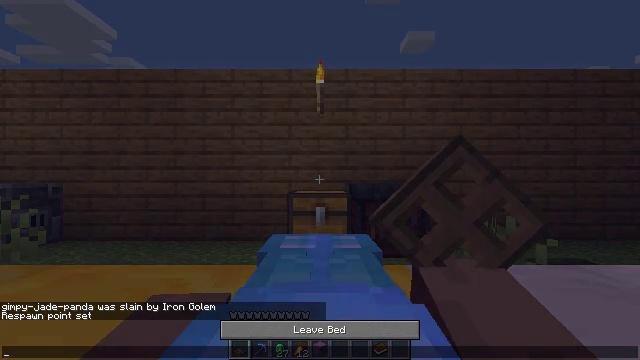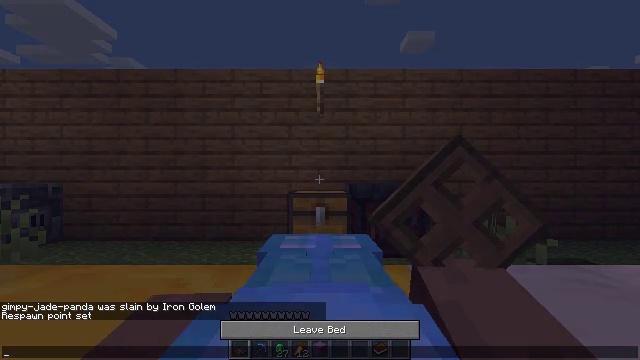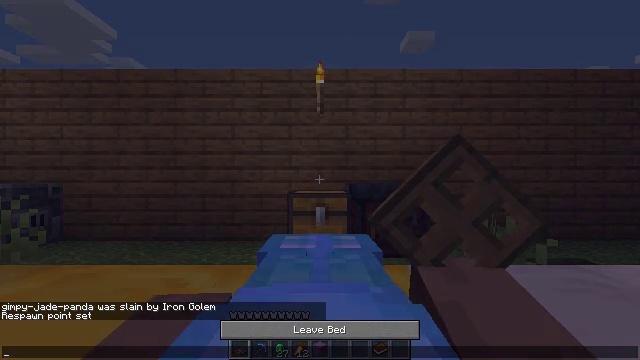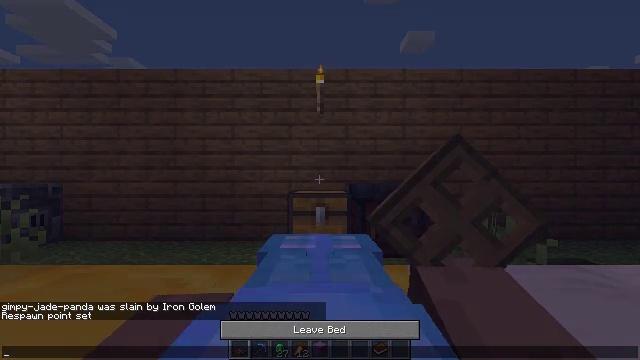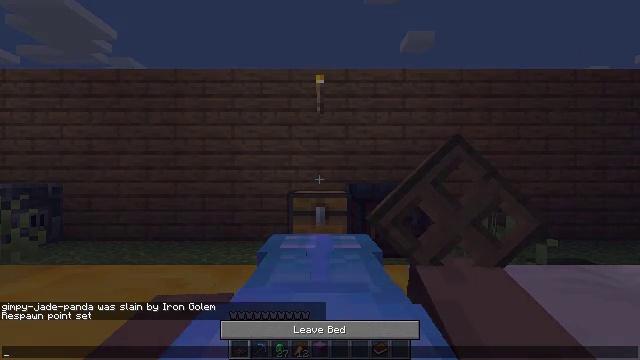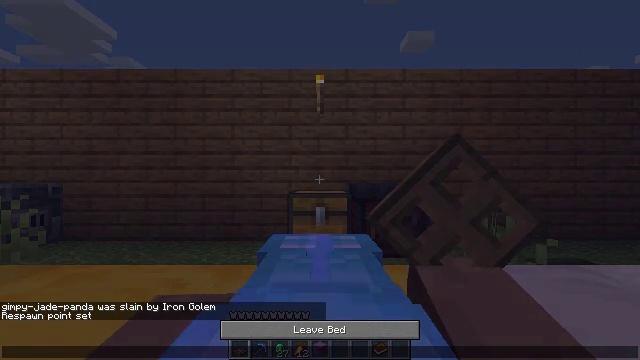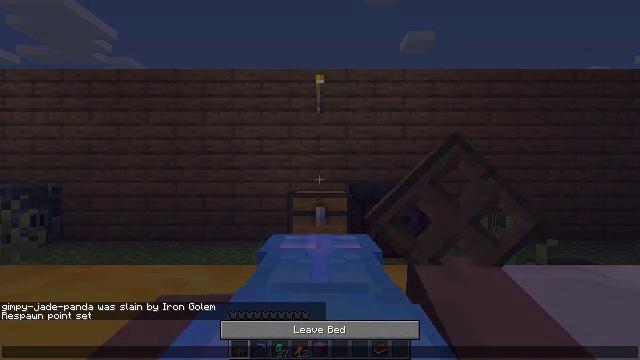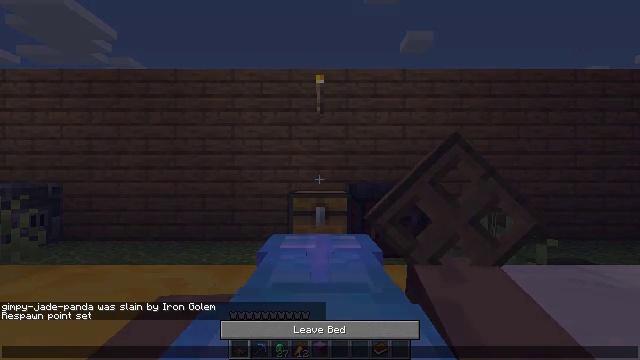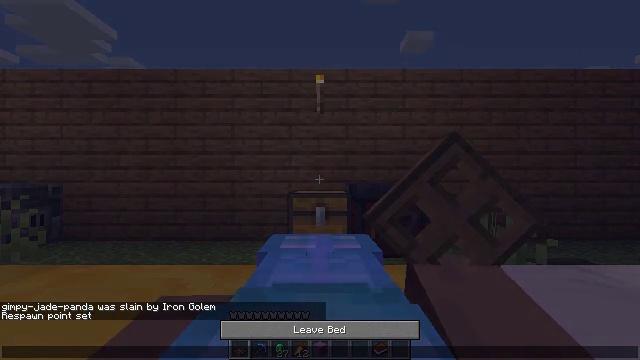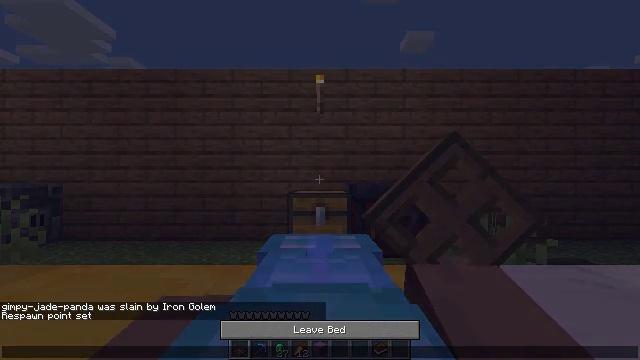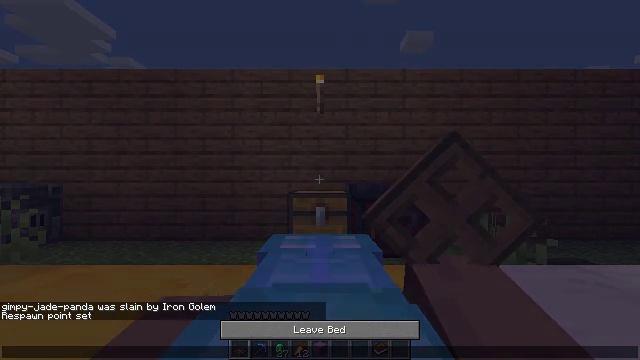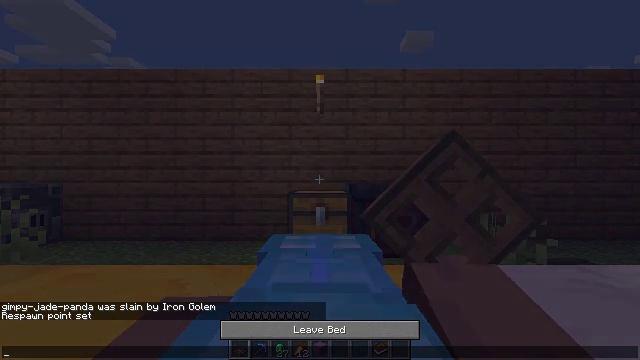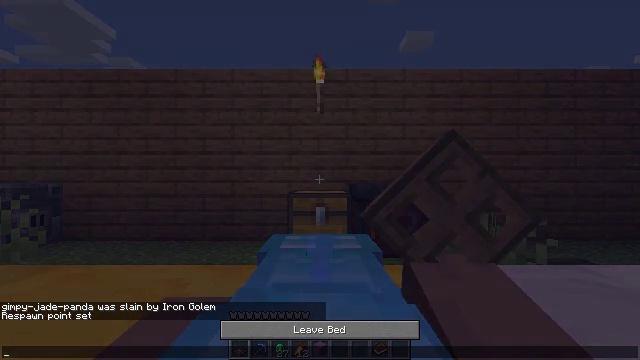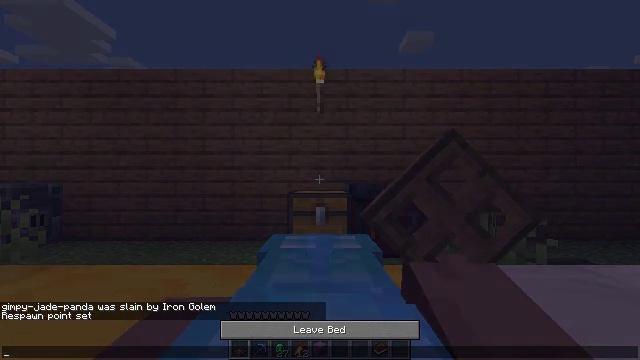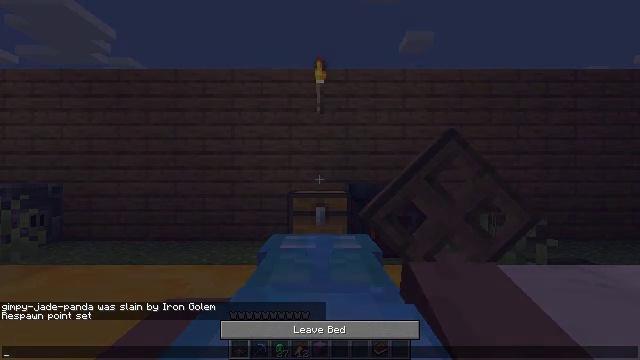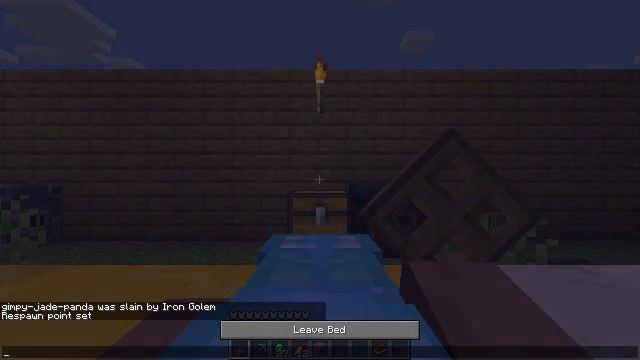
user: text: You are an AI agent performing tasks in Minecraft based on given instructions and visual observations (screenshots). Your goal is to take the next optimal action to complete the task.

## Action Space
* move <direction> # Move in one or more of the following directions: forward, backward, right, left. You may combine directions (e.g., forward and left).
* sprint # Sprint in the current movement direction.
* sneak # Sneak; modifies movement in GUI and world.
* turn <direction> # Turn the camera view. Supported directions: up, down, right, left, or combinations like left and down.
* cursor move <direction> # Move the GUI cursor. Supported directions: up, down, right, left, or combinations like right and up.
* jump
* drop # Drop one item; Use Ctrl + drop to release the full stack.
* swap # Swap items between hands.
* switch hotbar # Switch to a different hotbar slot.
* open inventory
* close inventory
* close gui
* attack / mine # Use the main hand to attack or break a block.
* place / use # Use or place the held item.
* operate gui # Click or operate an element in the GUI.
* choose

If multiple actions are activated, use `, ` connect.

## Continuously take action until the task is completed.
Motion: motion action
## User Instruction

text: Make an ender pearl.
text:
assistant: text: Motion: no_op
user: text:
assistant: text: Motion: no_op
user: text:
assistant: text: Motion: no_op
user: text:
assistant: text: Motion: no_op
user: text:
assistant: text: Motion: no_op
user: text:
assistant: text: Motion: no_op
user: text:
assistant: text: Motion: no_op
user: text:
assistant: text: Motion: no_op
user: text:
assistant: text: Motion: no_op
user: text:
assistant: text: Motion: no_op
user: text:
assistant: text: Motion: no_op
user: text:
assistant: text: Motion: no_op
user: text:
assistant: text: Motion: no_op
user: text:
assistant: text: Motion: no_op
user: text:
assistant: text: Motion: no_op
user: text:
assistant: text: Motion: no_op
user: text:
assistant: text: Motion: no_op
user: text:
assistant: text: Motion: no_op
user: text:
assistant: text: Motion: no_op
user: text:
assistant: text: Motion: no_op
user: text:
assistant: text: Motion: cursor move right and up
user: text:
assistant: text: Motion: no_op
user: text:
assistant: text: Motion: no_op
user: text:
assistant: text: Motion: no_op
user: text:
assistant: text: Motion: cursor move right and down
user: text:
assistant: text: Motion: cursor move right and down
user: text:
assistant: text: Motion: cursor move up
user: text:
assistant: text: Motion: no_op
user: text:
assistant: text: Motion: no_op
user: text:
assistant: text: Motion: no_op